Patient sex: F
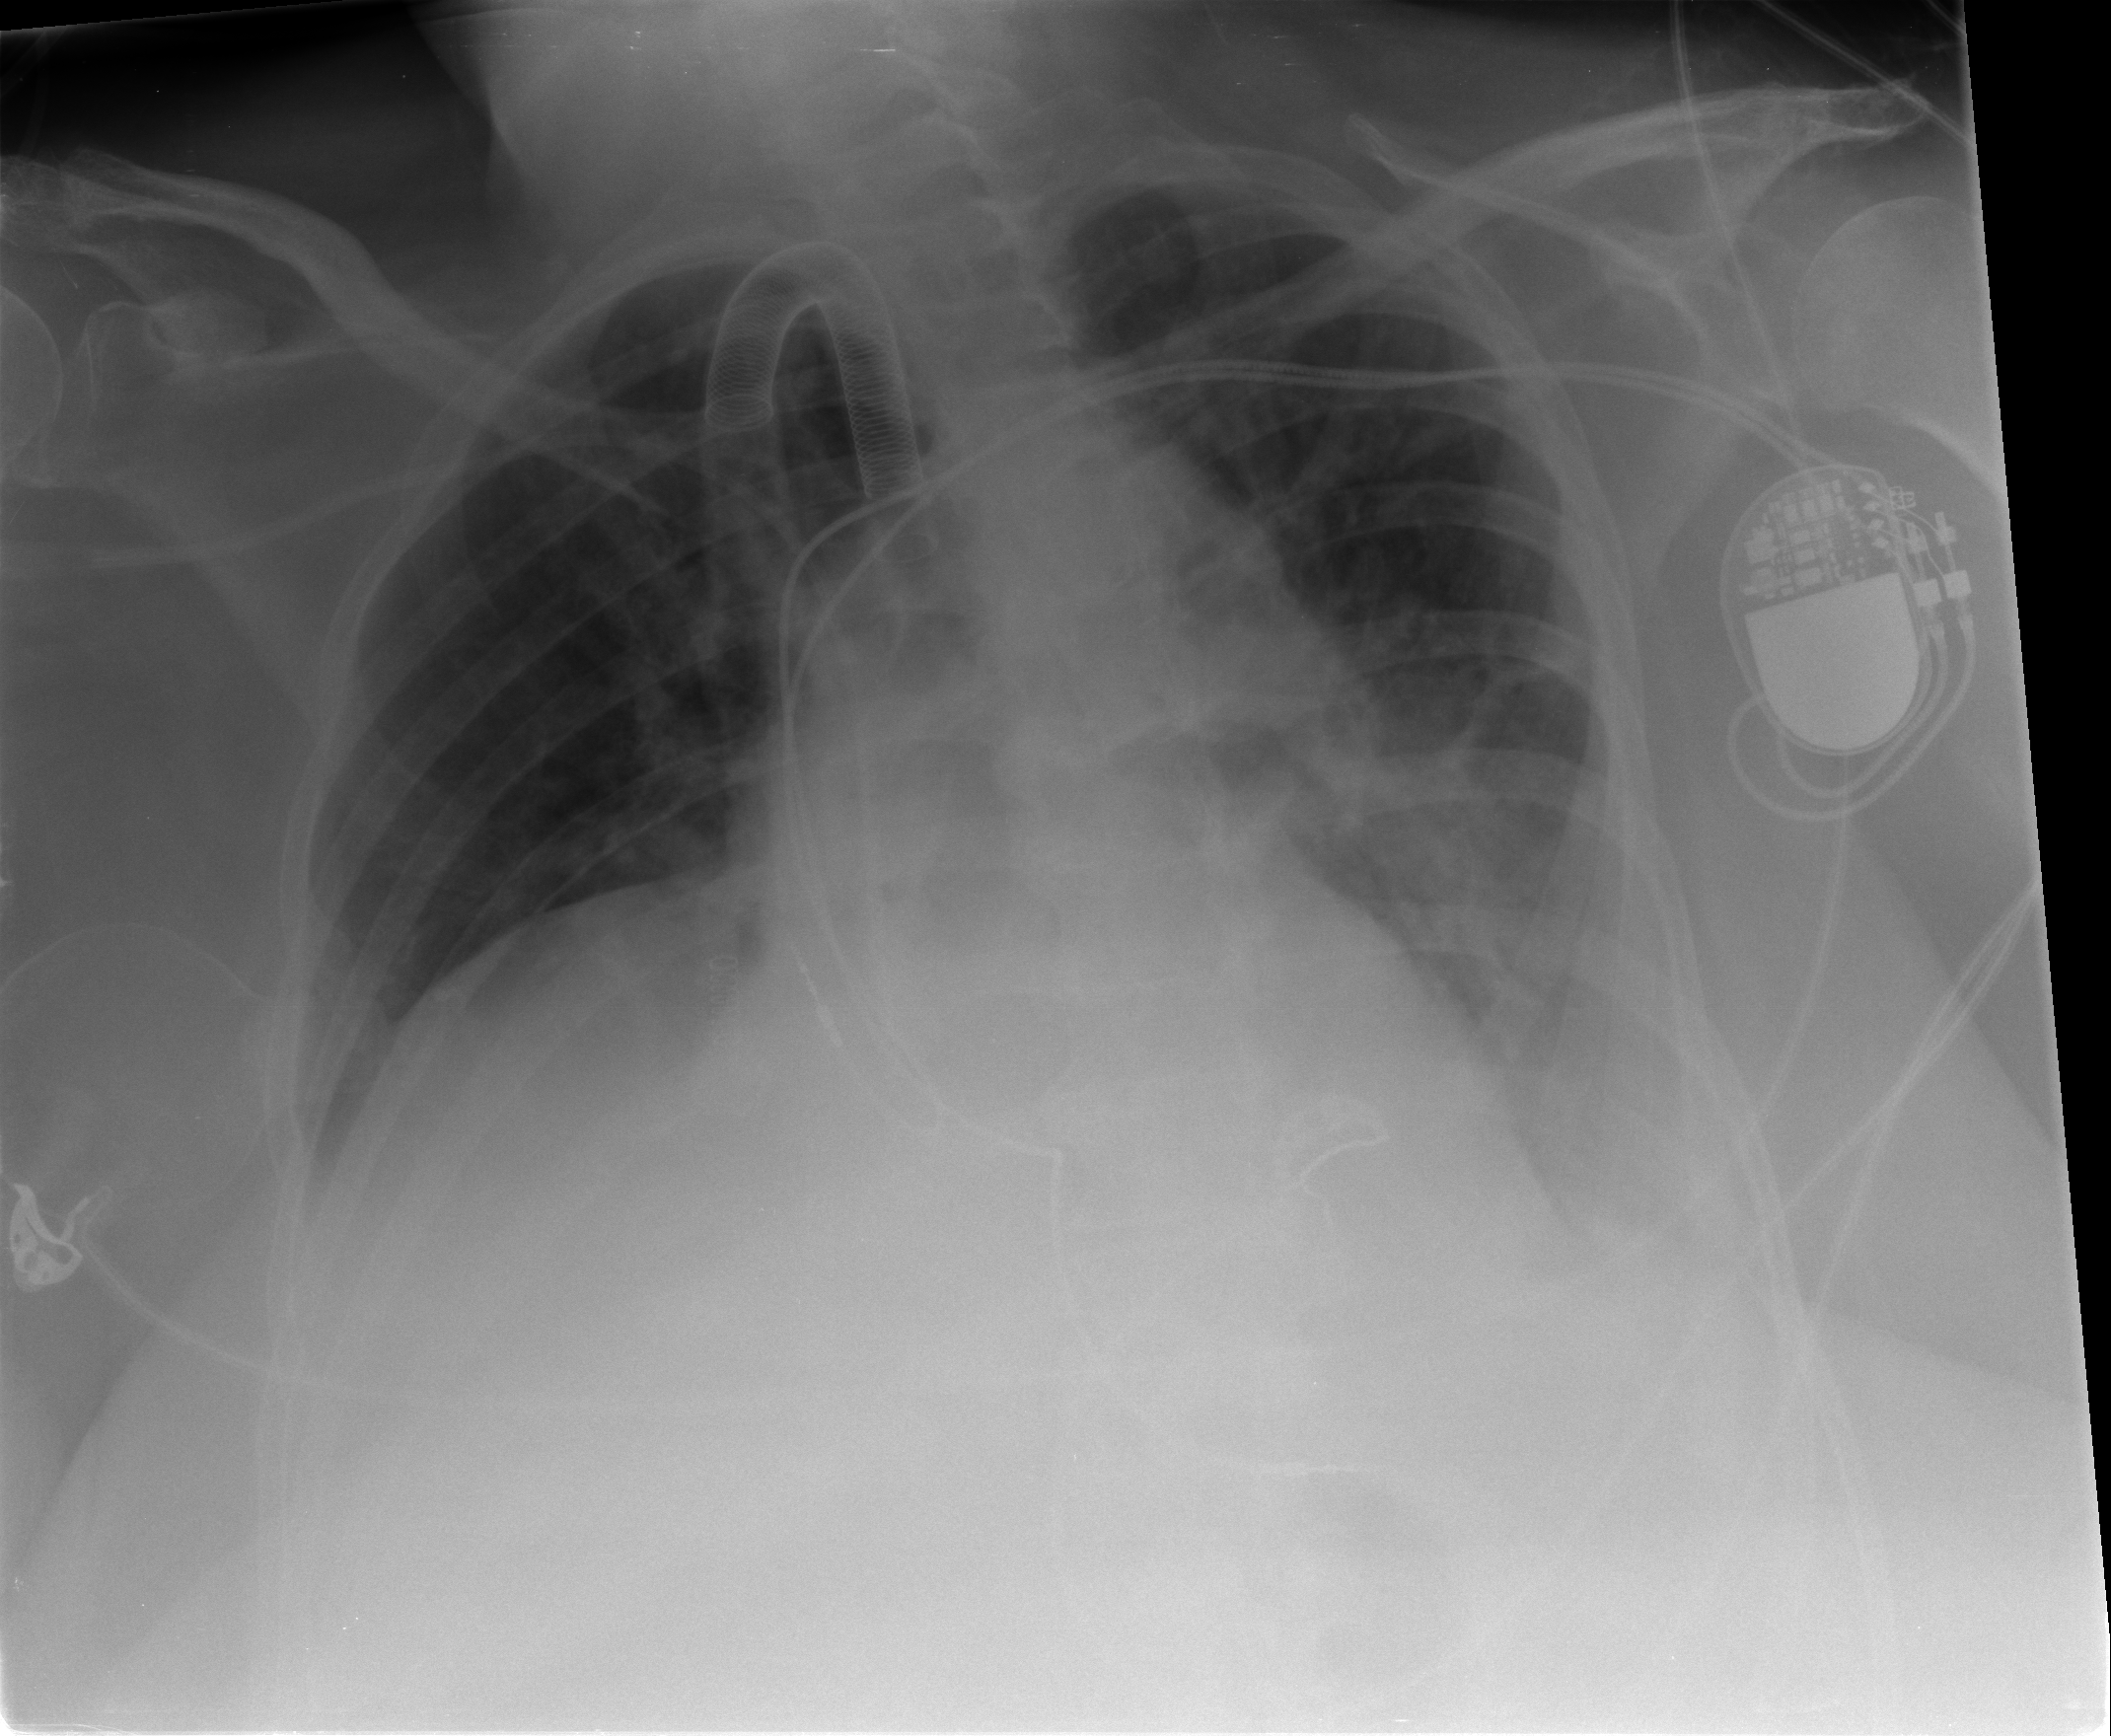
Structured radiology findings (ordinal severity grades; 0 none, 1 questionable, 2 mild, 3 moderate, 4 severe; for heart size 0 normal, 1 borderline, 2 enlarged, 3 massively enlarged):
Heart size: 0
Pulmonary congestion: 0
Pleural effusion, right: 0
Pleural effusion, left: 0
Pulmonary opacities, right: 0
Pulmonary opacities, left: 0
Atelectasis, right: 0
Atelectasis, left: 2